Question: I asked <URL> before, on how to make a JTextField insert its text from beneath. Now I got some problem with the code. I edited a little bit, just for testing. Here is the code I'm using right now:
'''
public class BaseTextAreaDemo {
private static JTextArea textArea;
public static void main(String[] args) {
EventQueue.invokeLater(new Runnable() {
@Override
public void run() {
try {
UIManager.setLookAndFeel(UIManager.getSystemLookAndFeelClassName());
} catch (ClassNotFoundException | InstantiationException | IllegalAccessException | UnsupportedLookAndFeelException ex) {
}
final JFrame frame = new JFrame("Base JTextArea App");
final JPanel panel = new JPanel();
frame.setDefaultCloseOperation(JFrame.EXIT_ON_CLOSE);
frame.setLayout(new BorderLayout());
panel.setLayout(new BorderLayout());
JPanel textAreaPanel = getBaseTextArea();
JScrollPane scrollPane = new JScrollPane(textAreaPanel) {
public Dimension getPreferredSize() {
return new Dimension(300, 230);
}
};
panel.add(scrollPane, BorderLayout.SOUTH);
JTextField textField = new JTextField();
textField.addActionListener(new ActionListener() {
@Override
public void actionPerformed(ActionEvent arg0) {
textArea.append(arg0.getActionCommand() + "
");
}
});
frame.add(panel, BorderLayout.CENTER);
frame.add(textField, BorderLayout.SOUTH);
frame.pack();
frame.setLocationByPlatform(true);
frame.setVisible(true);
}
private JPanel getBaseTextArea() {
textArea = new JTextArea();
textArea.setLineWrap(true);
textArea.setWrapStyleWord(true);
textArea.append("bla bla bla
");
textArea.append("new text here");
JPanel panel = new JPanel(new BorderLayout());
panel.setBackground(textArea.getBackground());
panel.setBorder(textArea.getBorder());
textArea.setBorder(null);
panel.add(textArea, BorderLayout.SOUTH);
return panel;
}
});
}
'''
I just added a textField, because I also need one in the program I need this in, and it's useful to add more lines this way.
Now the problem is, when I run this program and I add lines until a vertical scrollbar appears, a horizontal comes out too. I already figured that you can just turn that off, but then some text falls out of the screen. Also, when you make the frame wider, and than return it to it's normal size, the horizontal scrollbar stays at the size from the widened window.

Another problem is that the speed of scrolling is very low in the JTextField.
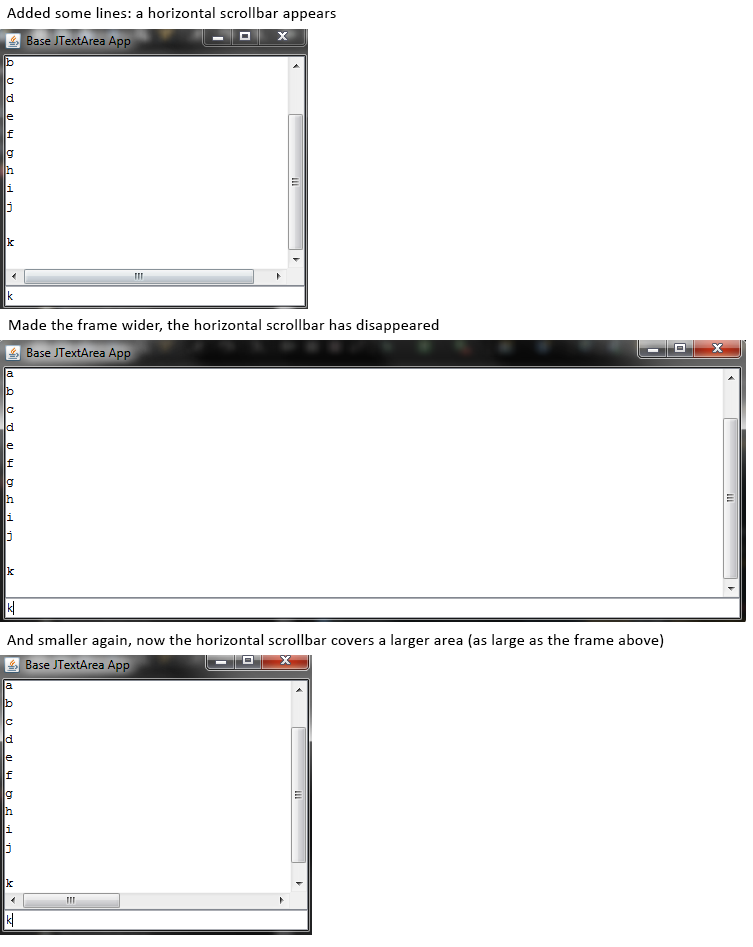
Answer: Try to set the PreferedSize of the textArea to the same as ur JScrollPane:
'''
textArea.setPreferedSize(Dimension(300, 230));
'''
You can aswell just disable Horizontal Scrollbar:
'''
scrollPane.setHorizonalScrollBarPolicy(JScrollPane.HORIZONTAL_SCROLLBAR_NEVER);
'''
You can set the Scrollspeed like this:
'''
scrollPane.getVerticalScrollBar().setUnitIncrement(16);
'''
i could solved the problem: its the panel u are adding to the scrollpane. Add the JTextArea directly to the ScrollPane and the Horizonal Bar only appear if needed:
'''
textArea = new JTextArea();
JScrollPane scrollPane = new JScrollPane(textArea);
'''